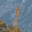
Label: 1